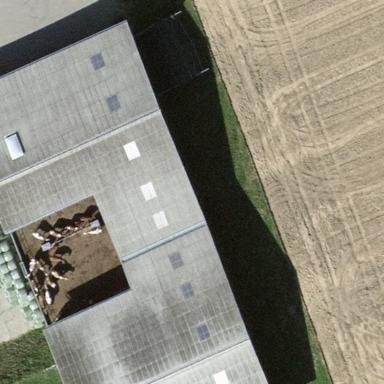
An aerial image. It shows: Farm auxiliary building.